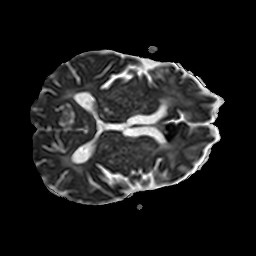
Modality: ADC
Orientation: axial
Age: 58
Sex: male
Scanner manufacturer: philips
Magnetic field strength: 3 T
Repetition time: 4.346 s
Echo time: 0.06115 s